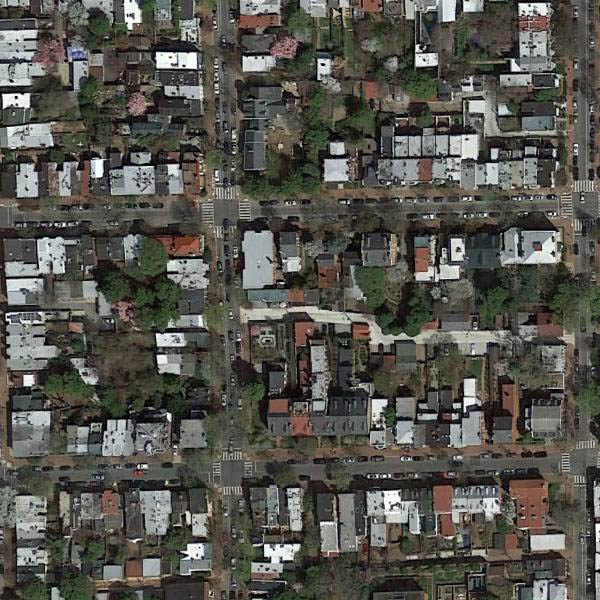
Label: DenseResidential